Field crop: maize
Growth stage: 2
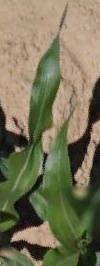
Species: maize